Interaction volume radius: 5 \u00c5
Interaction volume height: 10 \u00c5
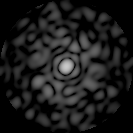
Disorder parameter: 0.8631